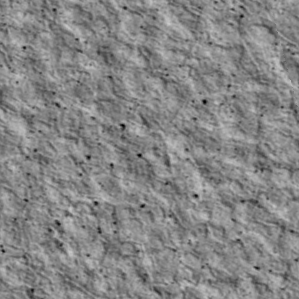
Label: non_frost